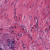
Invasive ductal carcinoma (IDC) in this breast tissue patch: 0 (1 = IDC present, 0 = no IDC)